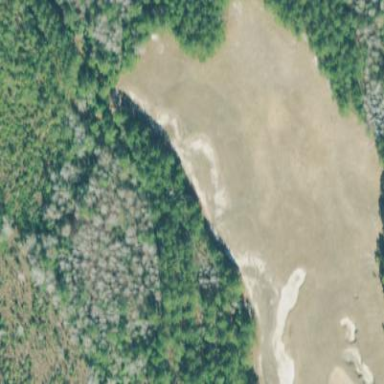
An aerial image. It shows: Golf bunker filled with sandy terrain.